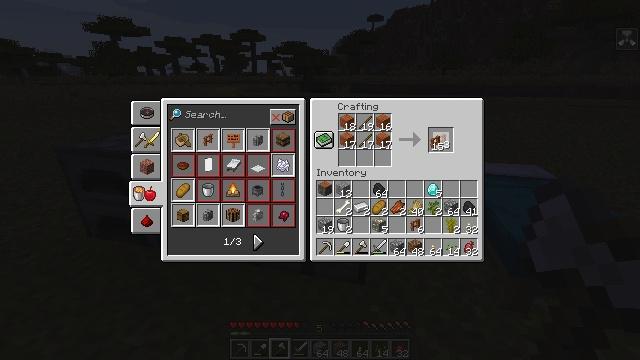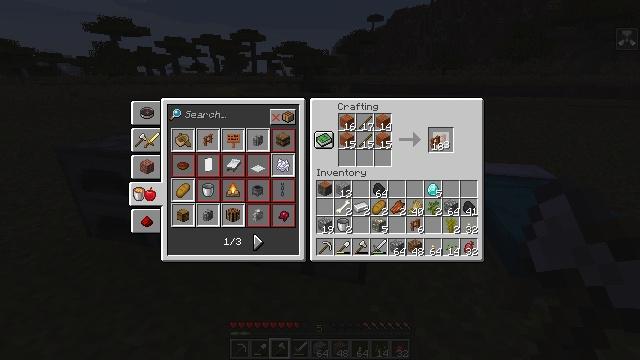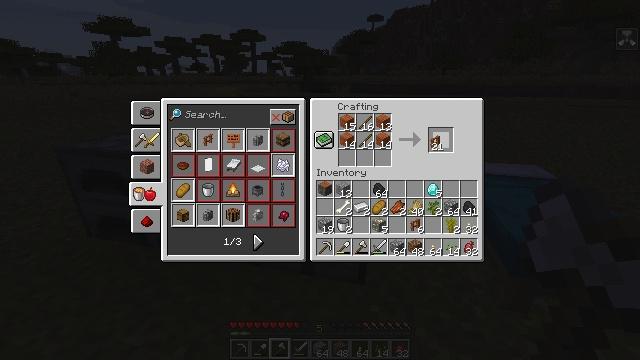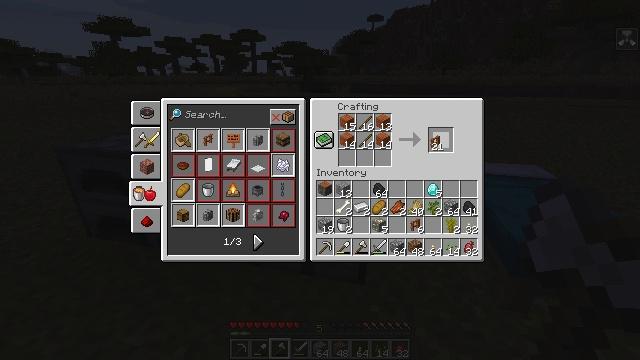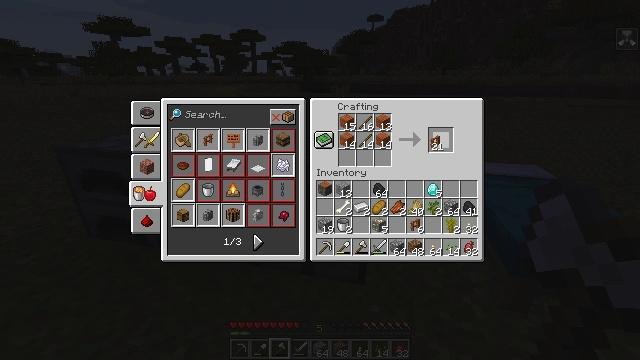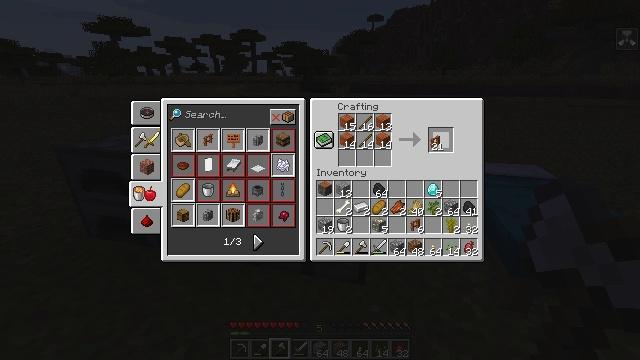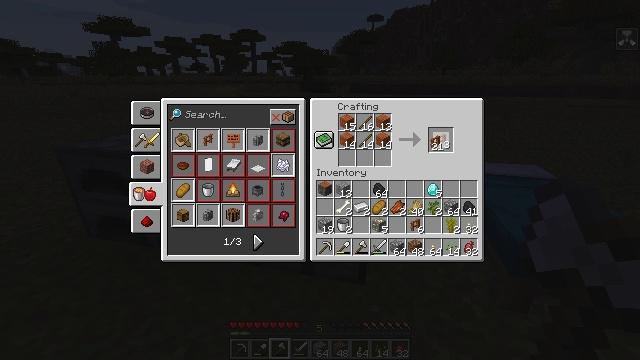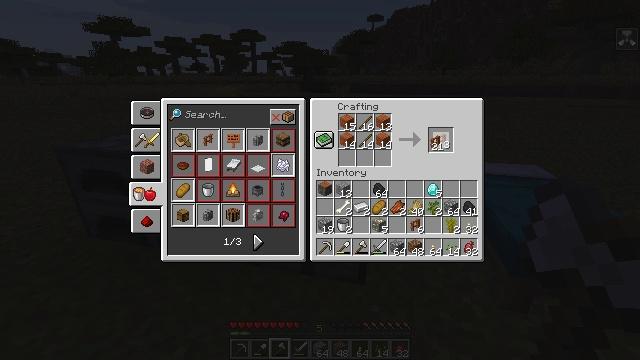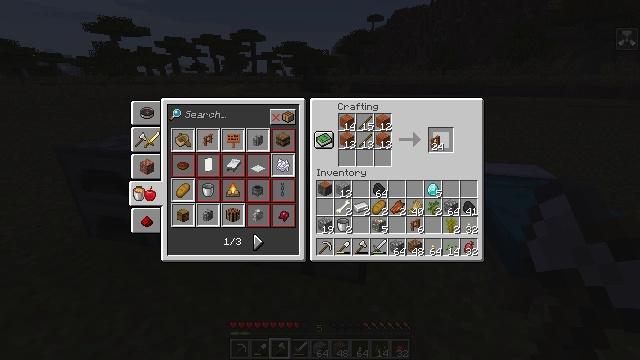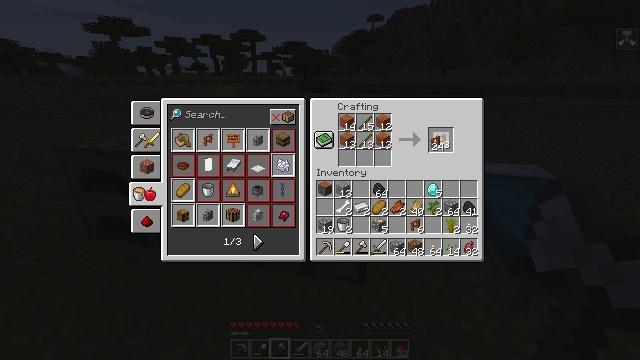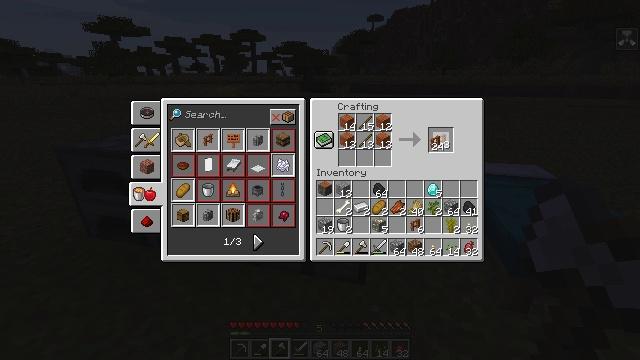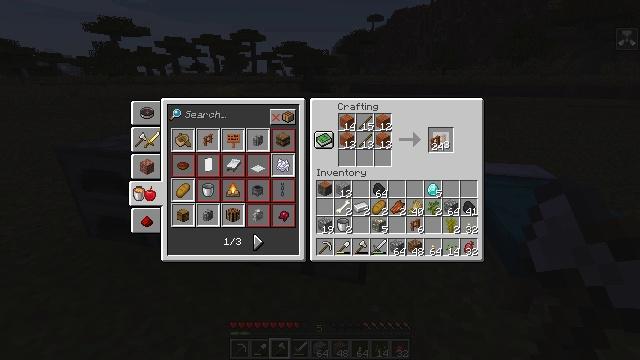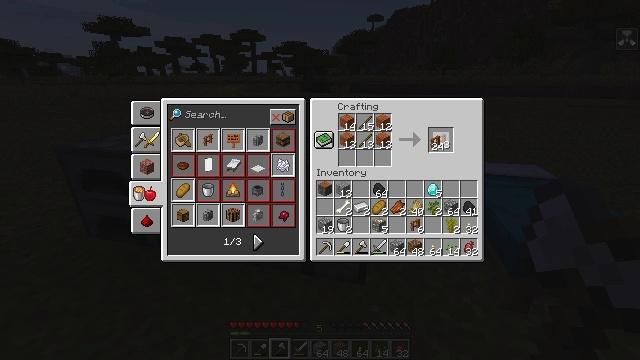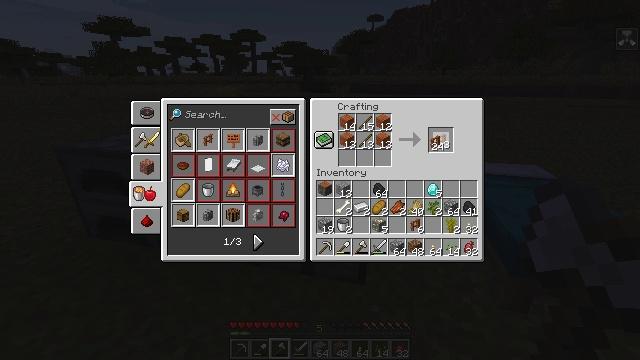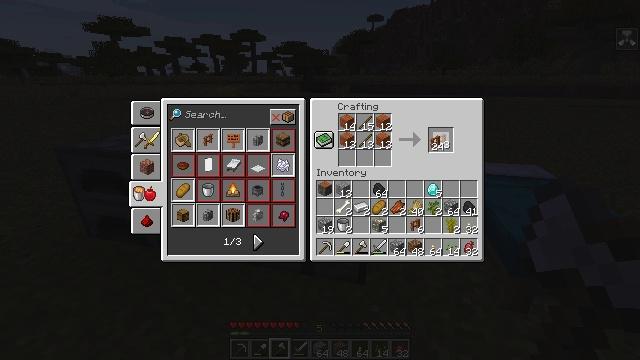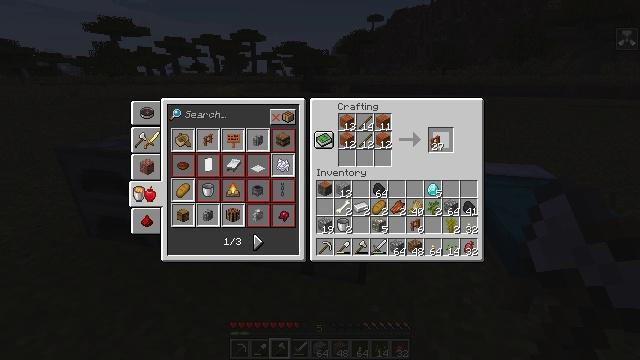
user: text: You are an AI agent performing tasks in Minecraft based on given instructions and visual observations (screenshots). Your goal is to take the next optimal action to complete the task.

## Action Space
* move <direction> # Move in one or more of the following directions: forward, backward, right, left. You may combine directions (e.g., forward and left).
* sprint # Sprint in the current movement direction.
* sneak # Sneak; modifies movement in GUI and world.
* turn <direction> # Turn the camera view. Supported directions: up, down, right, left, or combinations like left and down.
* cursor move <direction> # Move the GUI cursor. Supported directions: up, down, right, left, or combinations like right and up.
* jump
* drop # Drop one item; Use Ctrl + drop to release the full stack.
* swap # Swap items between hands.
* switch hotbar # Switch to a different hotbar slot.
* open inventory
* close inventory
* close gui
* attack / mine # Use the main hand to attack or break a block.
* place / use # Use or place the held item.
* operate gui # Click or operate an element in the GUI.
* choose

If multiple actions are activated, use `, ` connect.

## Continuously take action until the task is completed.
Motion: motion action
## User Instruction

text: Use acacia wood and sticks to craft an acacia fence.
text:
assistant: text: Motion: operate gui
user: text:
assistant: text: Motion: no_op
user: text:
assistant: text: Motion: operate gui
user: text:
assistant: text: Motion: operate gui
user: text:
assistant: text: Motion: no_op
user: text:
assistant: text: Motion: operate gui
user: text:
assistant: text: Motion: operate gui
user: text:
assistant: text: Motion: no_op
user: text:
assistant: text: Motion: operate gui
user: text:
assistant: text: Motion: operate gui
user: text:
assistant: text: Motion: operate gui
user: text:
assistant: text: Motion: operate gui
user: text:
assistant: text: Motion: operate gui
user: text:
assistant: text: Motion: operate gui
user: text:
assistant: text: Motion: no_op
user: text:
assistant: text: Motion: operate gui
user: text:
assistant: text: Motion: operate gui
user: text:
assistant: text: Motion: no_op
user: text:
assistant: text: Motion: no_op
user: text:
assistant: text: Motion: no_op
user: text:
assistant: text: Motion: no_op
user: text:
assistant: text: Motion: operate gui
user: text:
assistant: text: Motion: operate gui
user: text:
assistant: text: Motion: no_op
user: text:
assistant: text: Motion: no_op
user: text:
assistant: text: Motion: no_op
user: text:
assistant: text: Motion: no_op
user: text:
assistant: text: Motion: operate gui
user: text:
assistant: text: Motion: operate gui
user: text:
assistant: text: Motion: operate gui